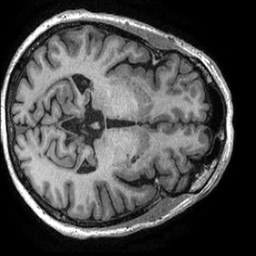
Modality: T1w
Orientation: axial
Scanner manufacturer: ge
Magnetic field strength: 3 T
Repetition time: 0.006364 s
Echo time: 0.002788 s